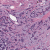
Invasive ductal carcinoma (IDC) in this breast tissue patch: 1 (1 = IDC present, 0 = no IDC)